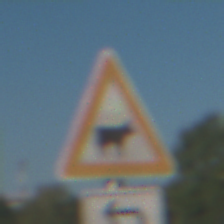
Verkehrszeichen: ViehtriebLinks
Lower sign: RichtungsangabeDurchPfeile2
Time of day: MorningAfternoon
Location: Outdoor (Urban)
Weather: Clear
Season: NotSpecified
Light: Natural